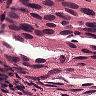
Metastatic tissue present: yes